Question: I am a little programmer in C # , VB.NET do however have to code a lot of time . Now I was in doubt if the code was doing well . I need your help to create a function that makes the return of a string , already tested the following code , but the compiler gives an error :
'''
public class Main
{
private System.Text.UTF8Encoding enc;
private ICryptoTransform encryptor;
private ICryptoTransform decryptor;
public string utf16_encrypt(string input)
{
string sPlainText = input;
string output;
if (!string.IsNullOrEmpty(sPlainText))
{
MemoryStream memoryStream = new MemoryStream();
CryptoStream cryptoStream = new CryptoStream(memoryStream, this.encryptor, CryptoStreamMode.Write);
cryptoStream.Write(enc.GetBytes(sPlainText), 0, sPlainText.Length);
cryptoStream.FlushFinalBlock();
output = Convert.ToBase64String(memoryStream.ToArray());
memoryStream.Close();
cryptoStream.Close();
return output;
}
}
}
'''
The error given by the compiler is :

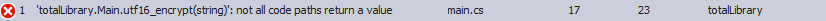
Answer: Put this : 'return output;' out of the '}' brace like this :
'''
if (!string.IsNullOrEmpty(sPlainText))
{
MemoryStream memoryStream = new MemoryStream();
CryptoStream cryptoStream = new CryptoStream(memoryStream, this.encryptor, CryptoStreamMode.Write);
cryptoStream.Write(enc.GetBytes(sPlainText), 0, sPlainText.Length);
cryptoStream.FlushFinalBlock();
output = Convert.ToBase64String(memoryStream.ToArray());
memoryStream.Close();
cryptoStream.Close();
}
return output;
'''